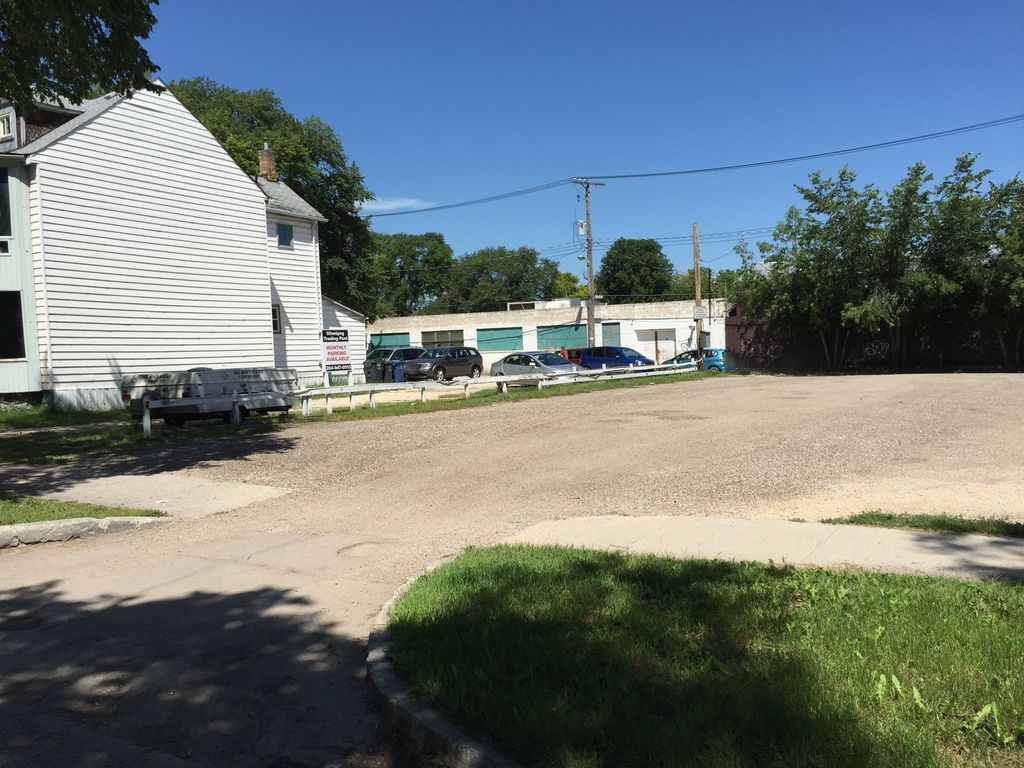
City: winnipeg